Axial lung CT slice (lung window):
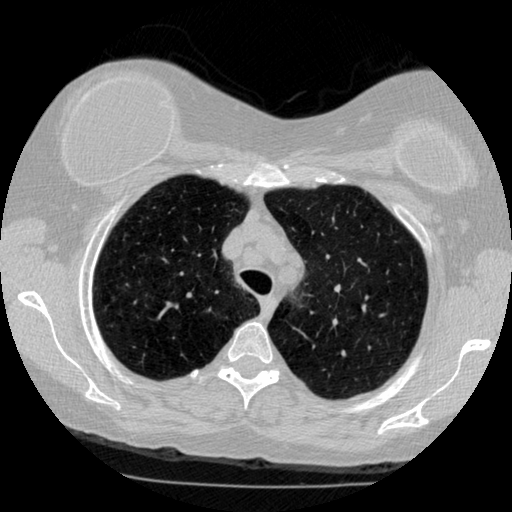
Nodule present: no